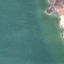
Label: SeaLake